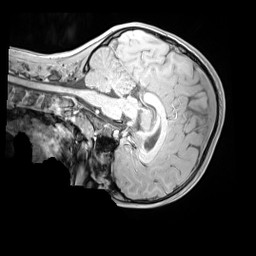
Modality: MP2RAGE
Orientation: sagittal
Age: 10
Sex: female
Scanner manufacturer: siemens
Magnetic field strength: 3 T
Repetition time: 4 s
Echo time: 0.00303 s